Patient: sex F, age 31
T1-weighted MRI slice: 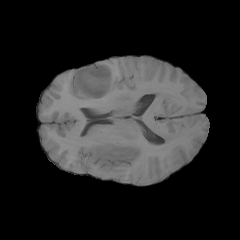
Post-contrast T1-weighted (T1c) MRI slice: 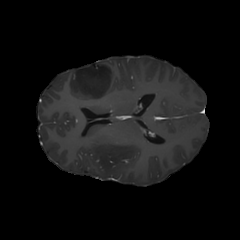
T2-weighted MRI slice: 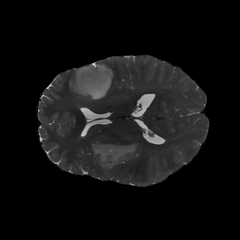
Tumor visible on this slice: yes
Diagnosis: Astrocytoma, IDH-mutant
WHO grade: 2